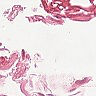
Metastatic tissue present: no